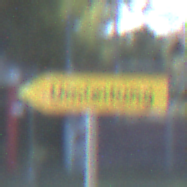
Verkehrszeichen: UmleitungswegweiserLinksweisend
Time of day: MorningAfternoon
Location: Outdoor (Suburban)
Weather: PartlyCloudy
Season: NotSpecified
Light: Natural